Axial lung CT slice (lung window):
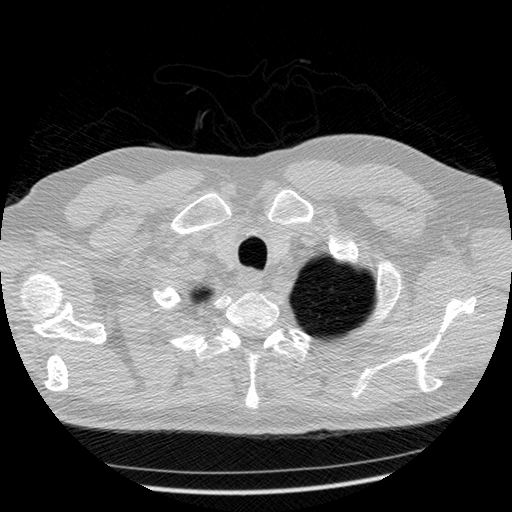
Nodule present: no